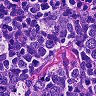
Metastatic tissue present: no